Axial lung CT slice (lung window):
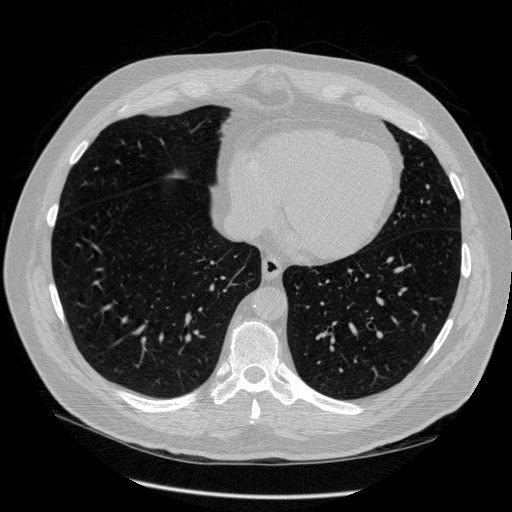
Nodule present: no